Question: Hi I got keyhash and i want to insert it into keyhash of Facebook apps page but they are not allowing me to enter please any body help me how to resolve that issue
I am uploading that picture my key hash : Iu2kwPnylF8OKtVqPSY/r6kBGG8

when i try to click on save changes it will still not allowing me
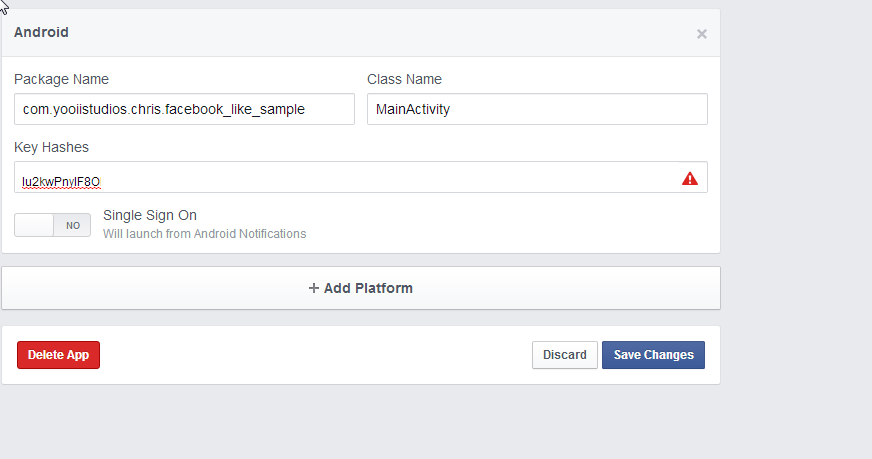
Answer: Generates keyhas with this code:
'''
try {
PackageInfo info = getPackageManager().getPackageInfo("Your.packet.name",PackageManager.GET_SIGNATURES);
for (Signature signature : info.signatures) {
MessageDigest md = MessageDigest.getInstance("SHA");
md.update(signature.toByteArray());
Log.d("KeyHash:", Base64.encodeToString(md.digest(), Base64.DEFAULT));
}
} catch (NameNotFoundException e) {
} catch (NoSuchAlgorithmException e) {
}
'''
If you already previously generated more usher in the code that you have shown keyhash ultimately lacks the symbol " = "